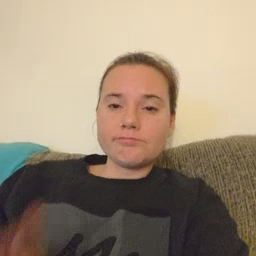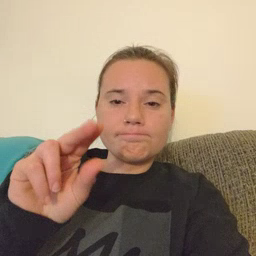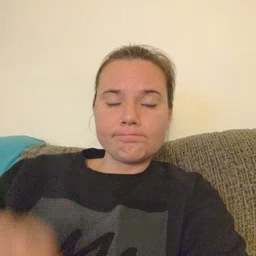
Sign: no